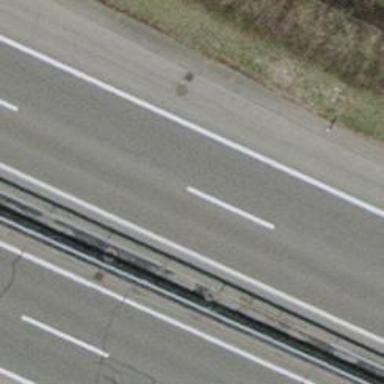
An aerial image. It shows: View of motorway.